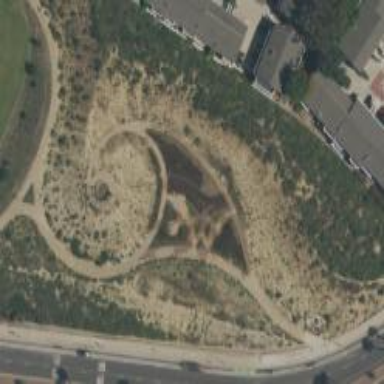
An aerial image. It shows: Historic memorial.